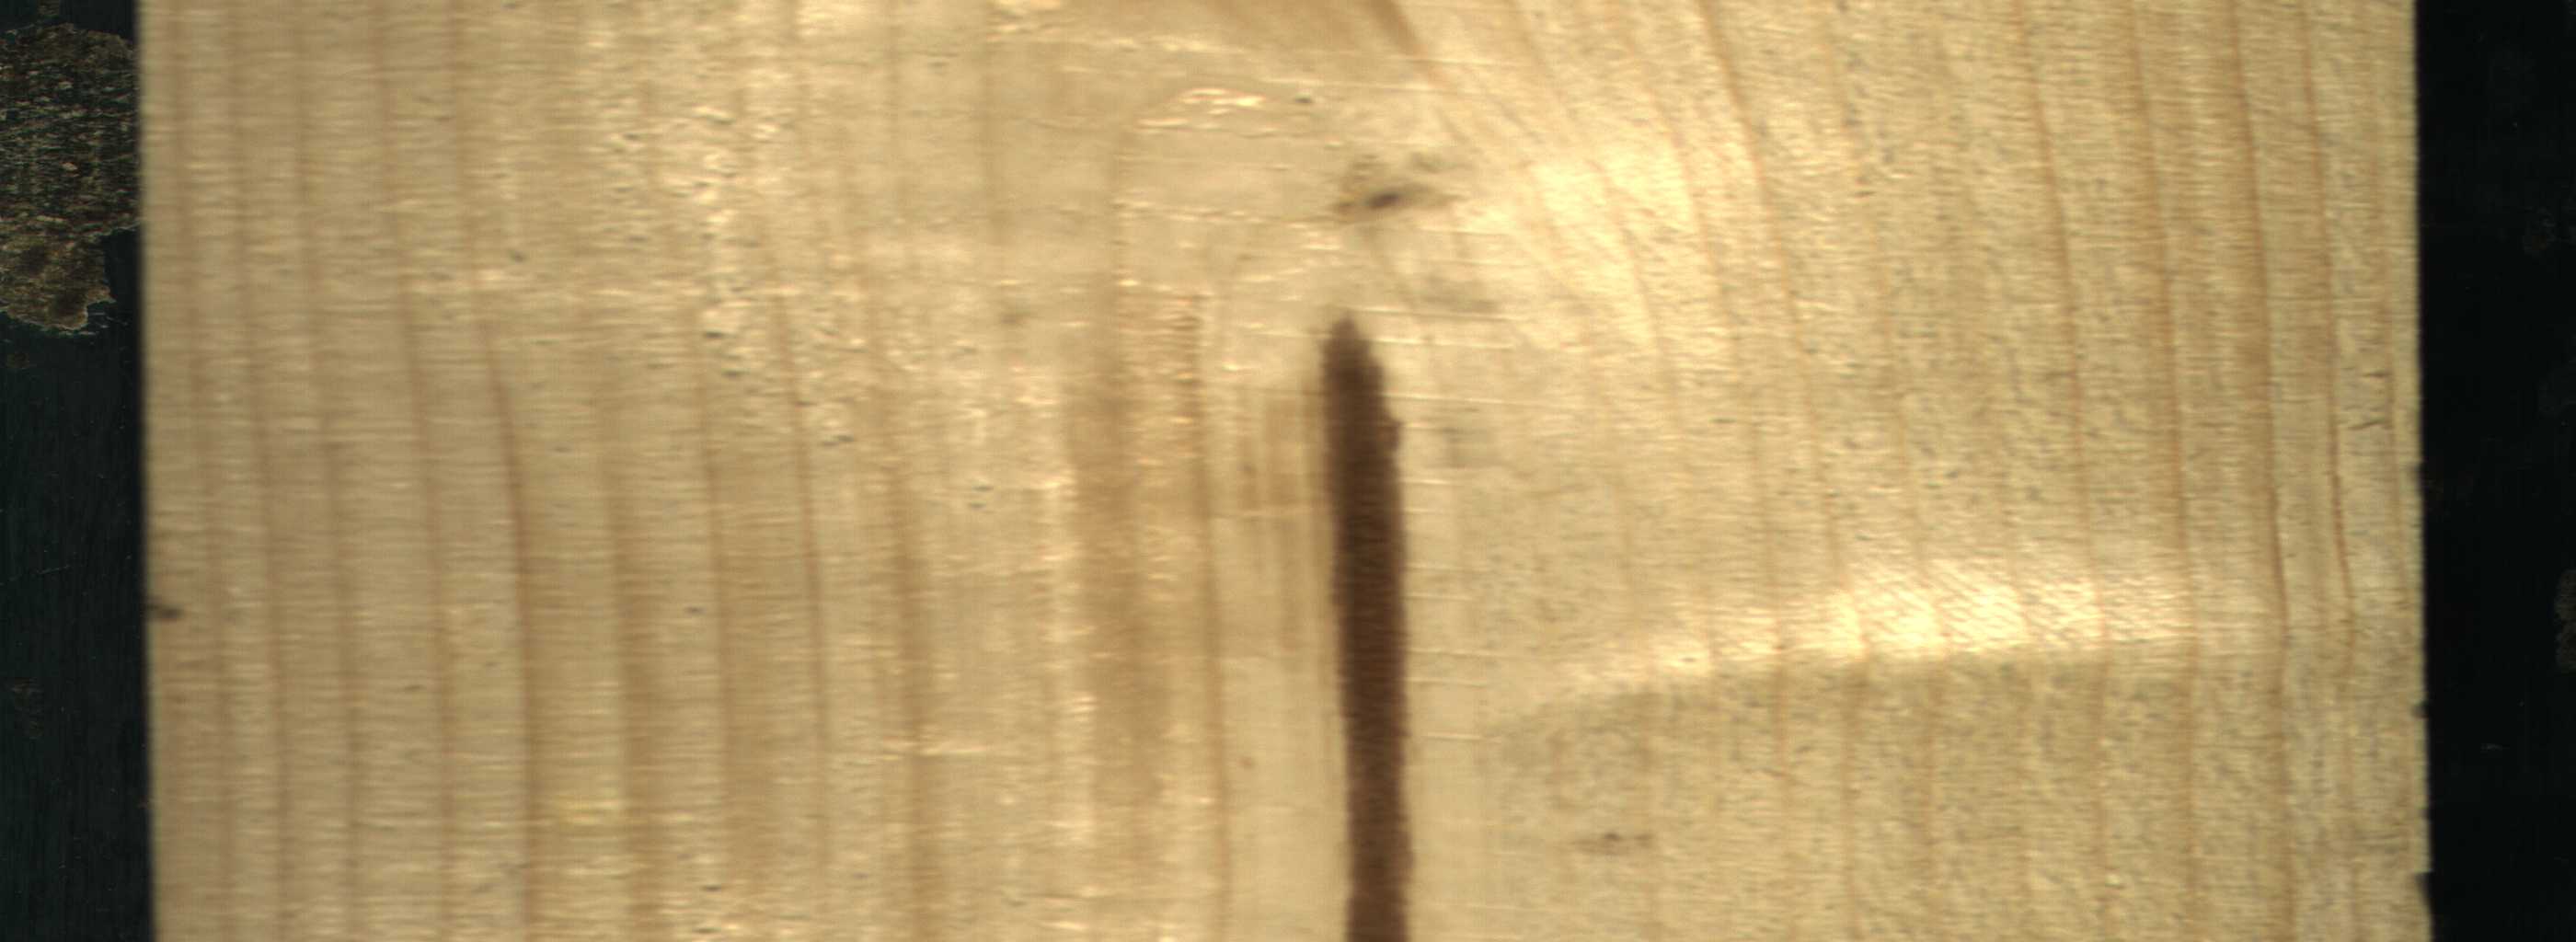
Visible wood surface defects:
Marrow
Live_Knot